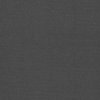
Label: dusty